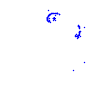
Particle: proton